Interaction volume radius: 5 \u00c5
Interaction volume height: 10 \u00c5
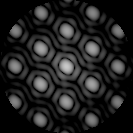
Disorder parameter: 0.01517